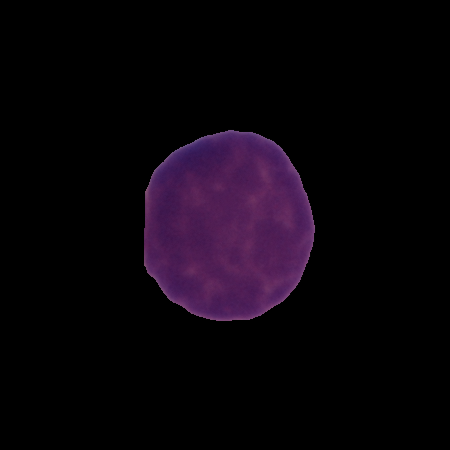
Label: healthy